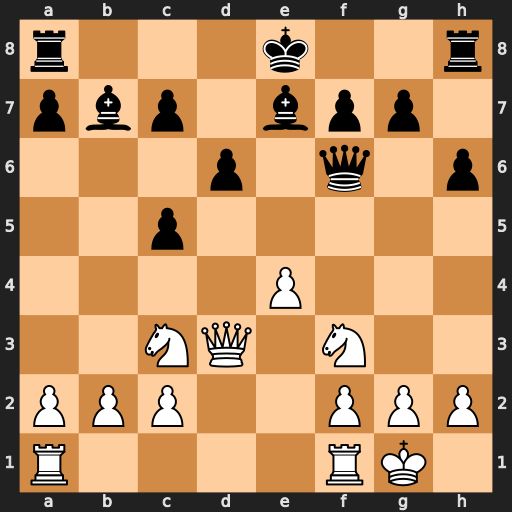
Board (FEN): r3k2r/pbp1bpp1/3p1q1p/2p5/4P3/2NQ1N2/PPP2PPP/R4RK1
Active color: w
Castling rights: kq
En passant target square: -
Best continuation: Qb5+ c6 Qxb7